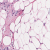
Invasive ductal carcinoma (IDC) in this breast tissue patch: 1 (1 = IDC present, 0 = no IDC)